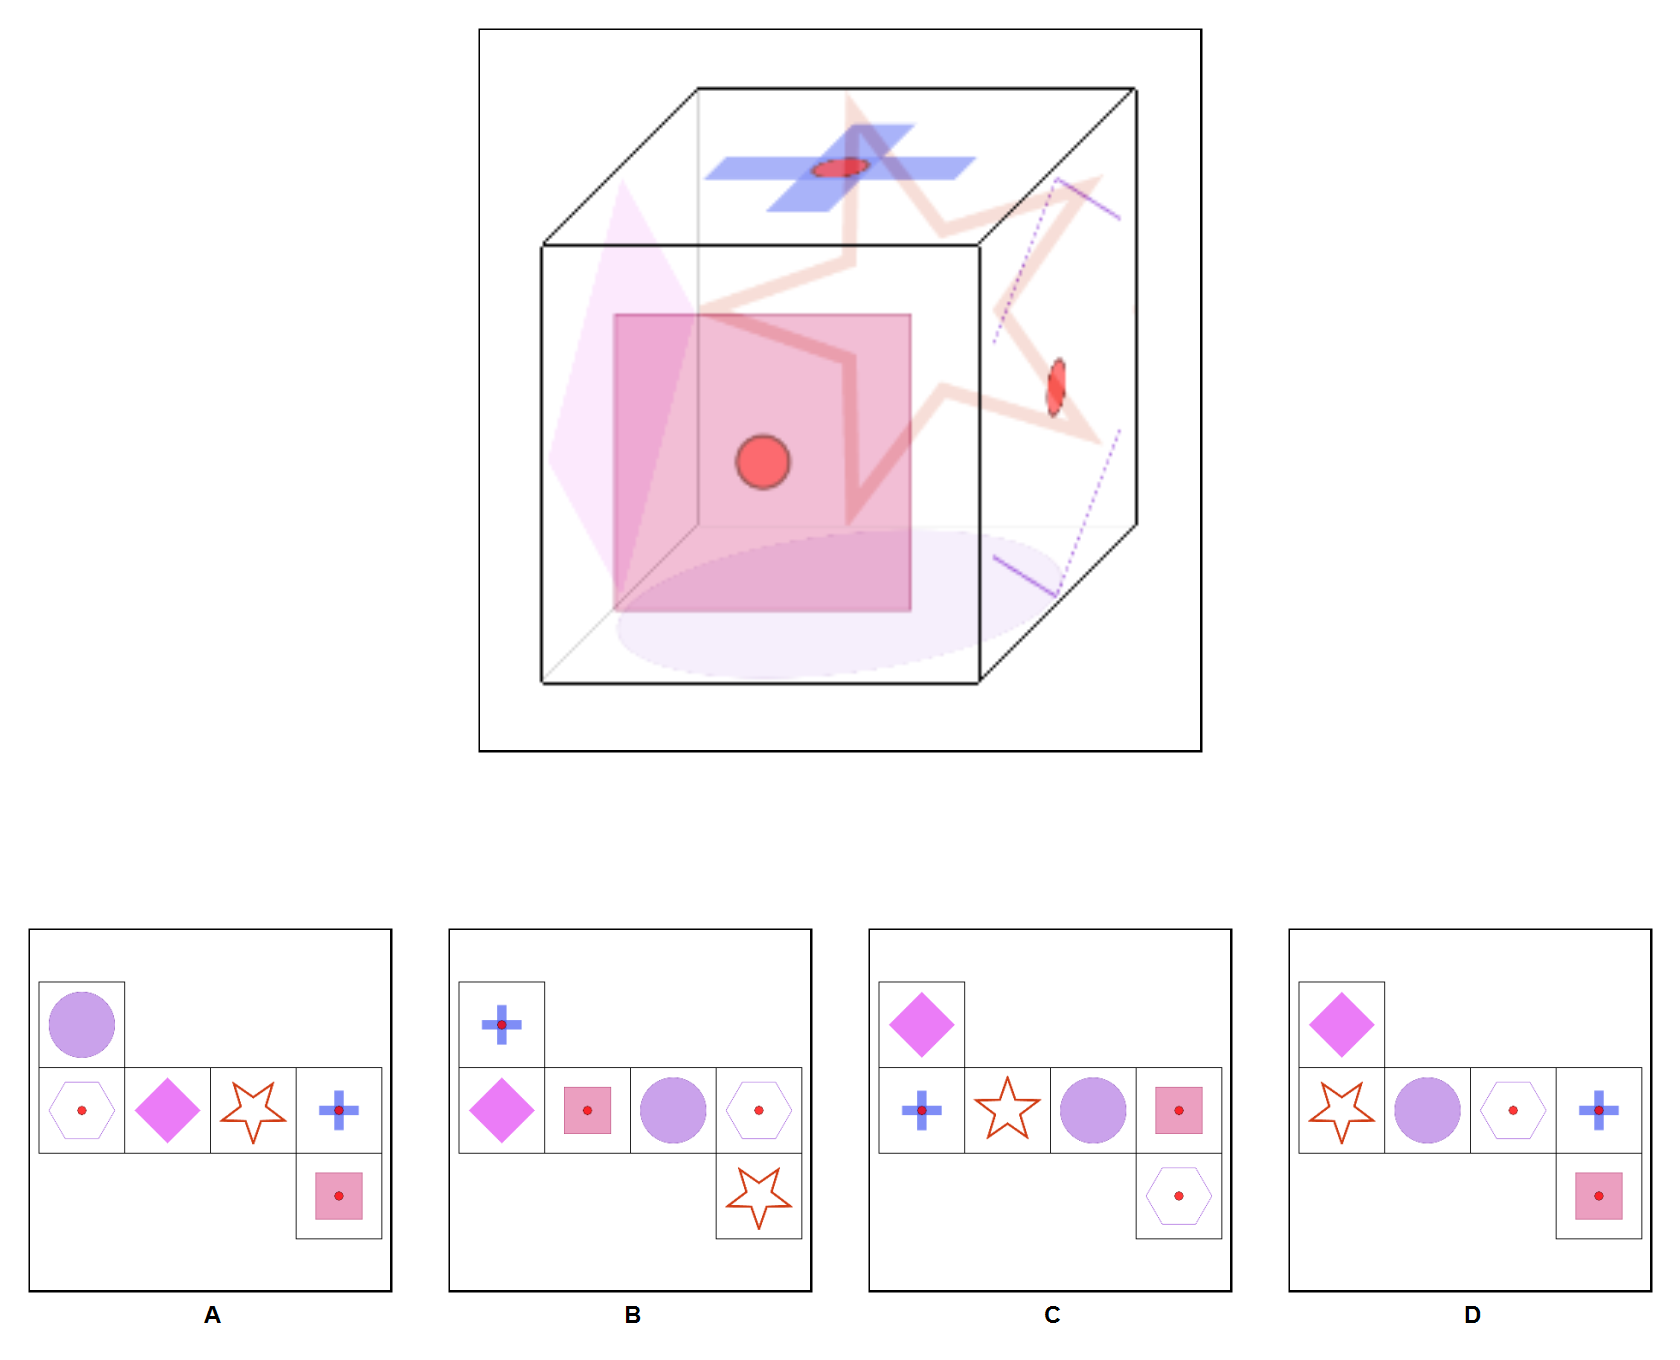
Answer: C